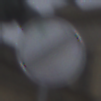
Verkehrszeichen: EndeSaemtlicherBegrenzungen
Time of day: Midday
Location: Outdoor (Urban)
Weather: Overcast
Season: NotSpecified
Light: Natural